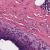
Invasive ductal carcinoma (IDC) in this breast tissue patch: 0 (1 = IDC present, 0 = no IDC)